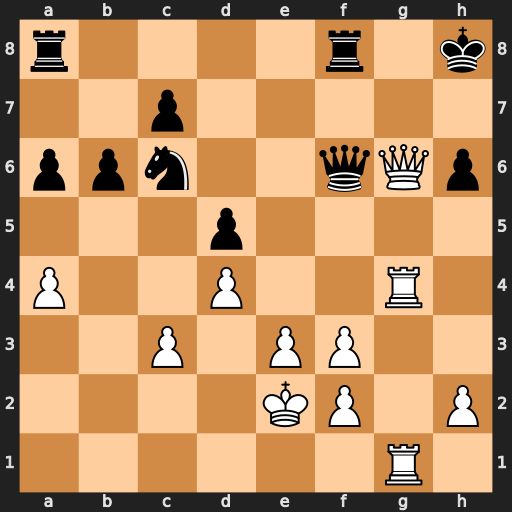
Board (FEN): r4r1k/2p5/ppn2qQp/3p4/P2P2R1/2P1PP2/4KP1P/6R1
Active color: w
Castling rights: -
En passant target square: -
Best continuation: Rh4 Qxg6 Rxg6